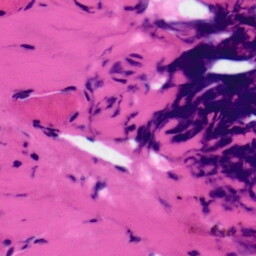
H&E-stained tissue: Tonsil